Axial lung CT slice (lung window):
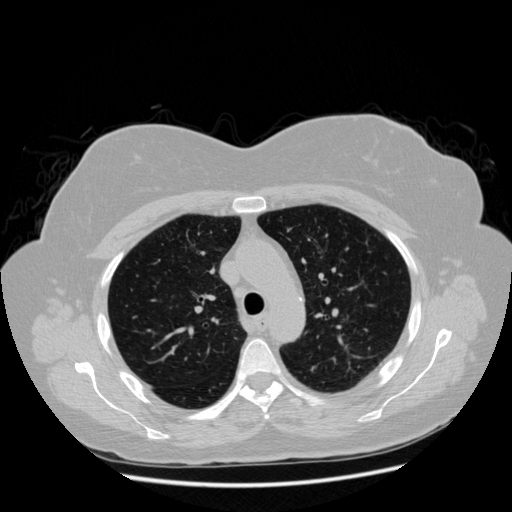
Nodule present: yes
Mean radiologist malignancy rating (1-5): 3